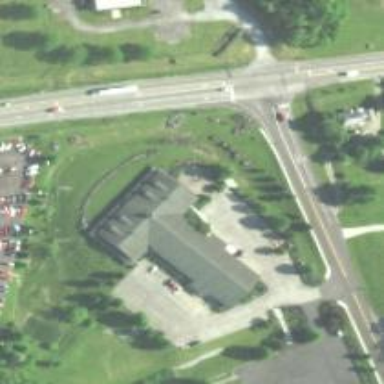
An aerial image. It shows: Shop specializing in motorcycles.